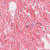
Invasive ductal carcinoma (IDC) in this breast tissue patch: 0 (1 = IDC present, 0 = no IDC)